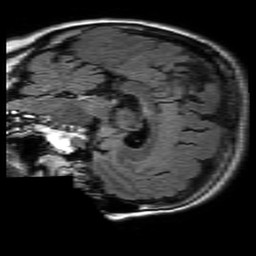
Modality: FLAIR
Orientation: sagittal
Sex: female
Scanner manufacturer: philips
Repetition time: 11 s
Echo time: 0.125 s